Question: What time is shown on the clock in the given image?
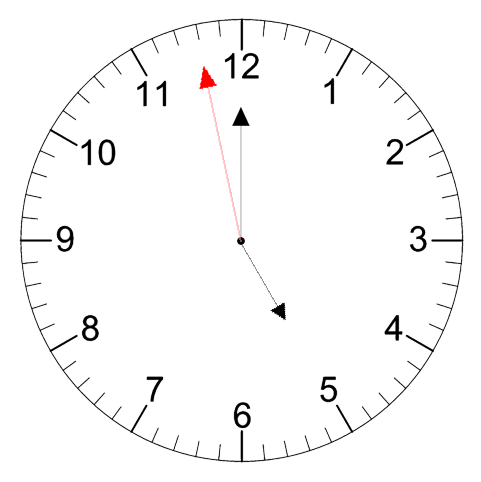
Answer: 04:59:58